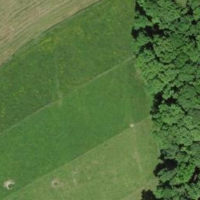
EUNIS habitat code: 25
Species observed at this site:
Polyommatus icarus